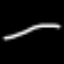
Label: line